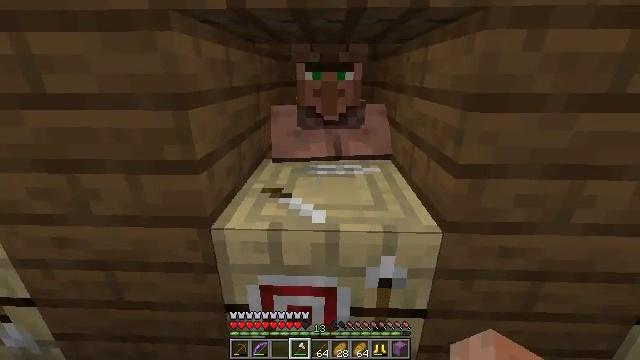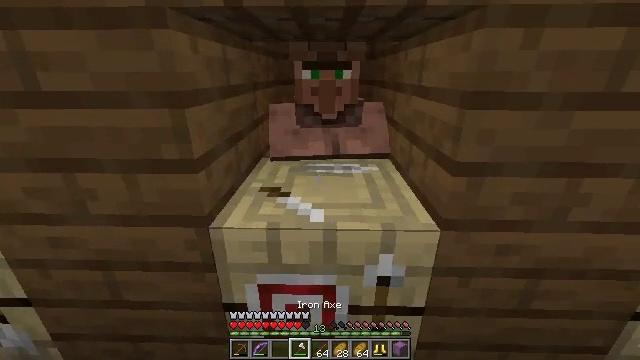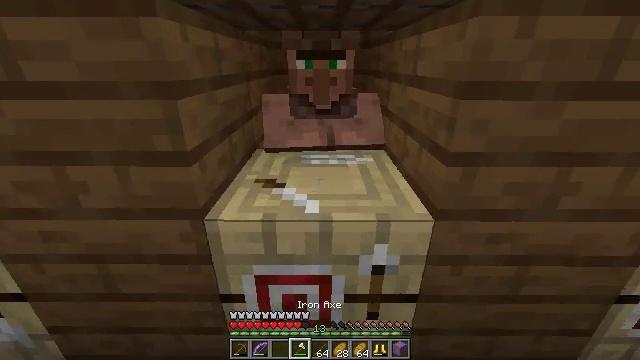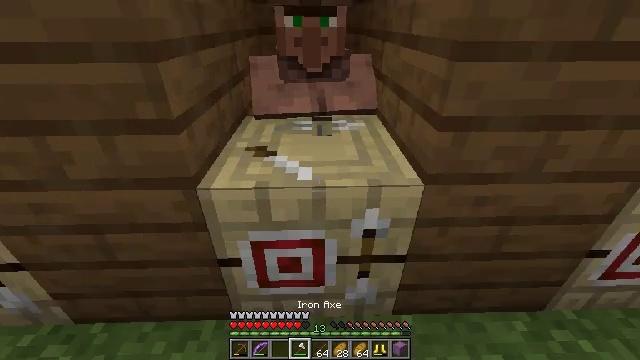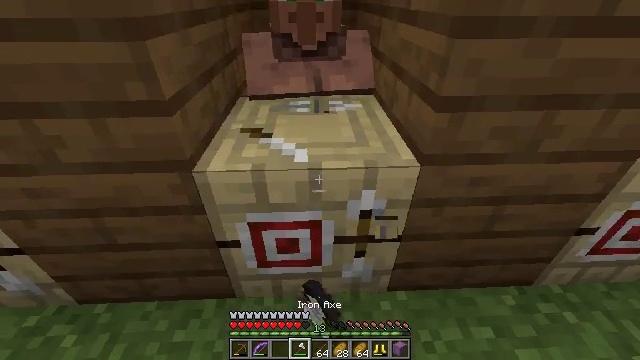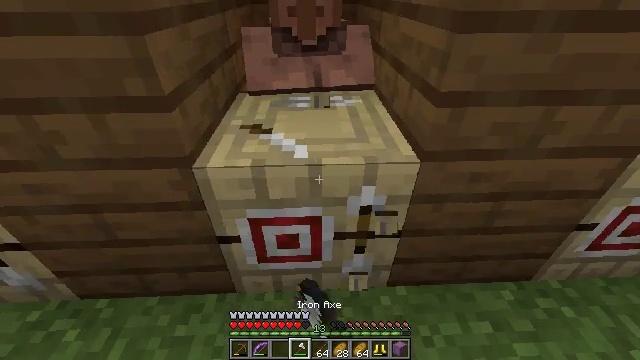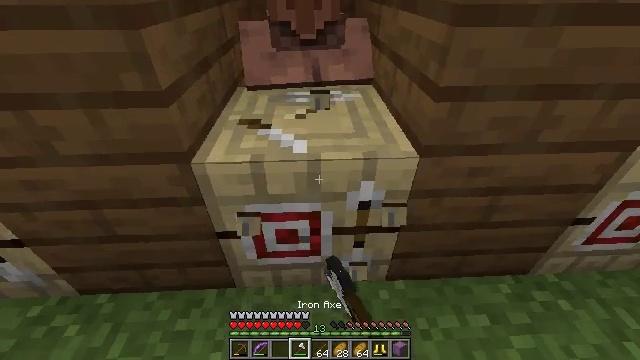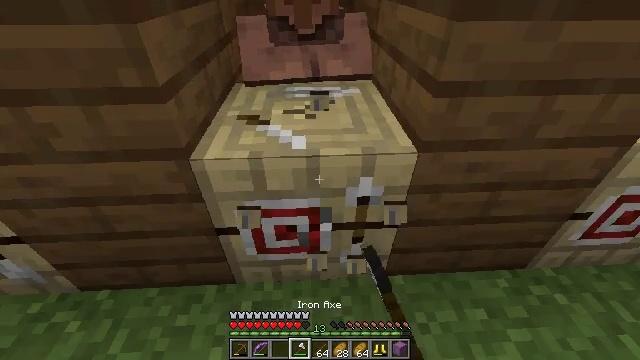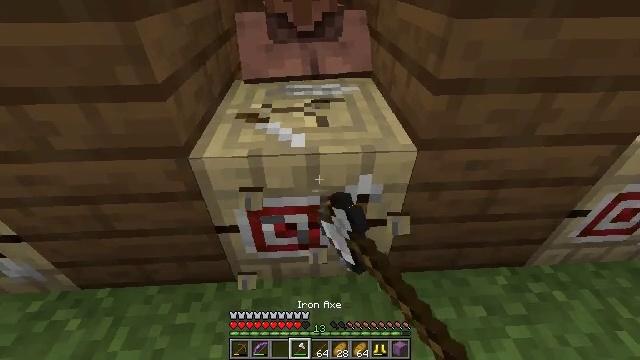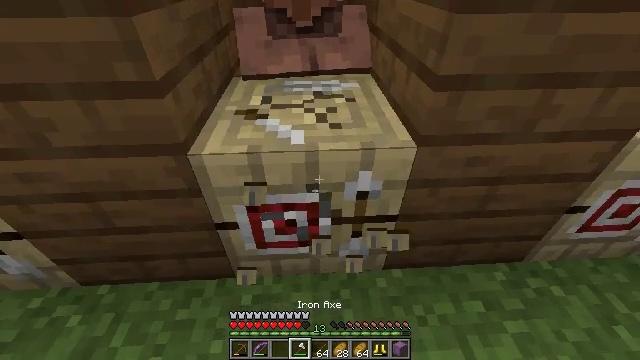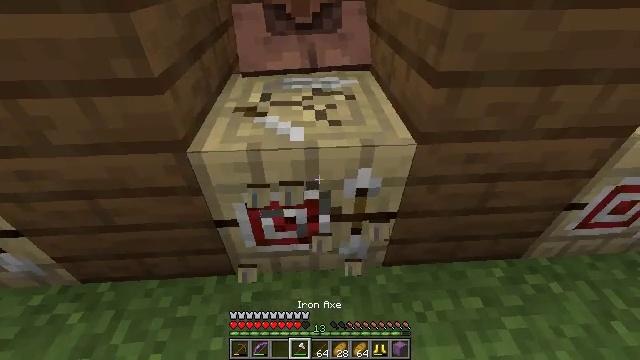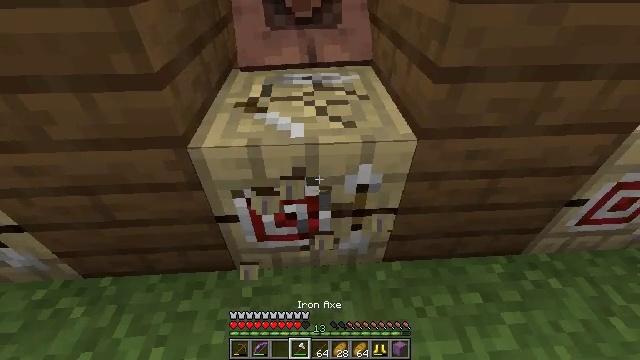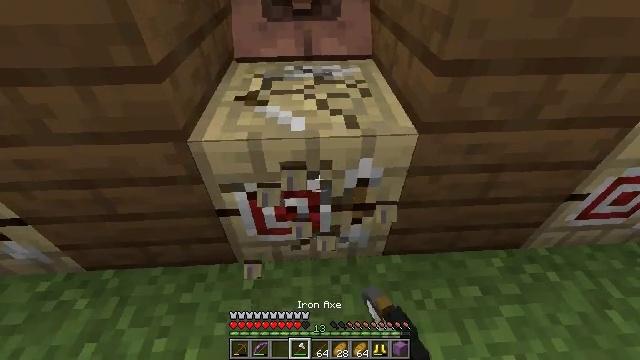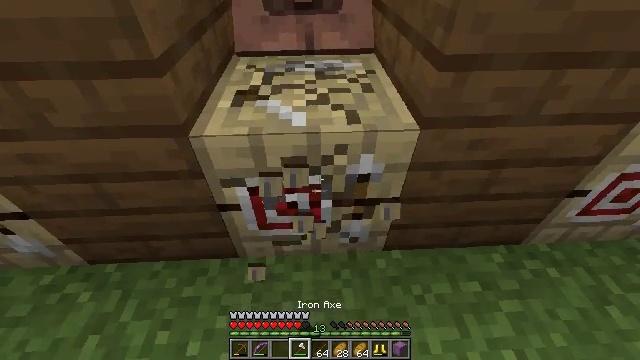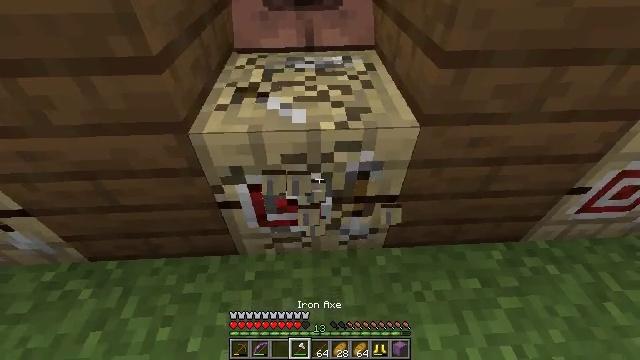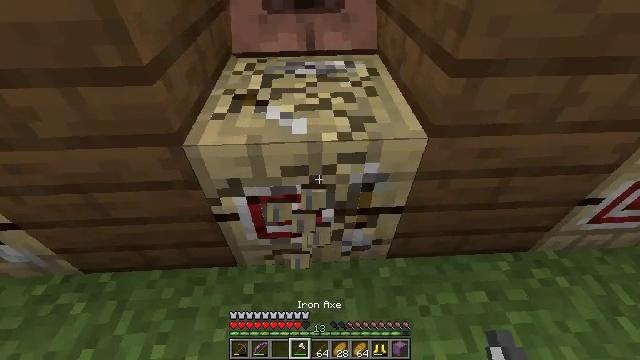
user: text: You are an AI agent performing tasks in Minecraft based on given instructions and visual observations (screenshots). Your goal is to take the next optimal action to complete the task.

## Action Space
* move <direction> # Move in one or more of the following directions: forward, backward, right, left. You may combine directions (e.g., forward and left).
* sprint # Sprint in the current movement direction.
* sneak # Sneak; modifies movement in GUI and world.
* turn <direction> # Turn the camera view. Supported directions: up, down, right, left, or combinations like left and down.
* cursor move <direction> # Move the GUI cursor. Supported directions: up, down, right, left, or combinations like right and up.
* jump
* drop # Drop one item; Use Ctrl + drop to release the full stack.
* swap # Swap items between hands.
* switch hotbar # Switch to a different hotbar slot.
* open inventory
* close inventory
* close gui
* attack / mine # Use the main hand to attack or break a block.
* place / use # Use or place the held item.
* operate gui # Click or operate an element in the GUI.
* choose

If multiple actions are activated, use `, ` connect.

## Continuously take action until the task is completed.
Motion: motion action
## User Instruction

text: Recycle the fletching table.
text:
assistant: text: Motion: switch to hotbar 4
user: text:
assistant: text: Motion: turn right and down, switch to hotbar 4
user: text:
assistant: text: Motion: turn right and down, attack / mine
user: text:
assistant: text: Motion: turn down, attack / mine
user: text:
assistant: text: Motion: attack / mine
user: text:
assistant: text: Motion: turn down, attack / mine
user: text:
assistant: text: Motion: attack / mine
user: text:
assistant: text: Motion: attack / mine
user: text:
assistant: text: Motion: attack / mine
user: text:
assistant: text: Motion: attack / mine
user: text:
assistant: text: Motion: attack / mine
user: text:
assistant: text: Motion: turn down, attack / mine
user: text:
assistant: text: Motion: turn down, attack / mine
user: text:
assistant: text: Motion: attack / mine
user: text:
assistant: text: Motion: move forward, attack / mine
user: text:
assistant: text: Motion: move forward, attack / mine
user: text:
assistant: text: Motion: move forward, attack / mine
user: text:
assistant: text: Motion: move forward, attack / mine
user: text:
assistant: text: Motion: move forward, attack / mine
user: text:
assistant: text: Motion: move forward, attack / mine
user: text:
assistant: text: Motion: move forward, attack / mine
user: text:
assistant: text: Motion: attack / mine